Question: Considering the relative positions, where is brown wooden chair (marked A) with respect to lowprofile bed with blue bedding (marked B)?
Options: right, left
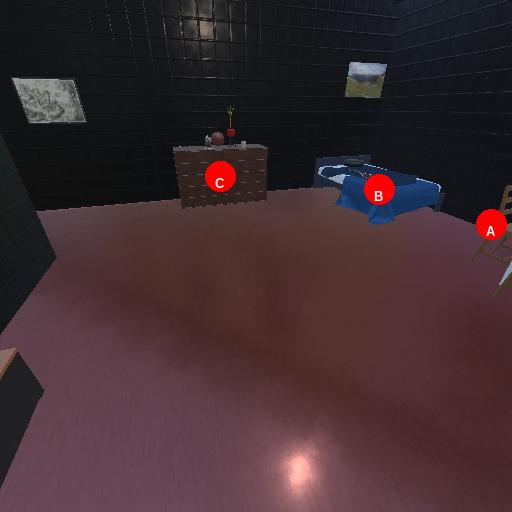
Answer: right